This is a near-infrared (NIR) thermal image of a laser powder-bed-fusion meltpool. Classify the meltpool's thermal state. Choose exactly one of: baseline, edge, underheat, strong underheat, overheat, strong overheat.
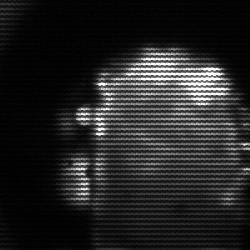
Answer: baseline